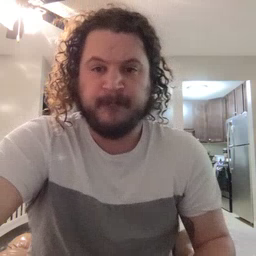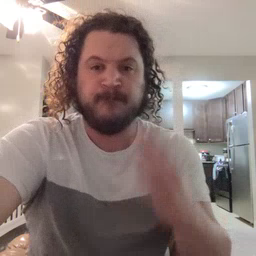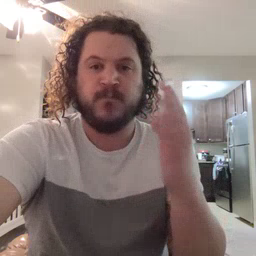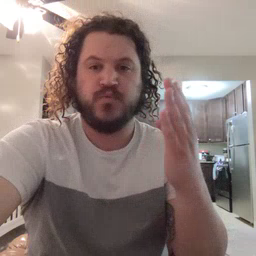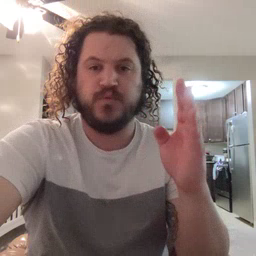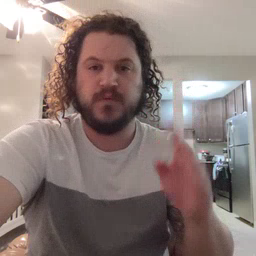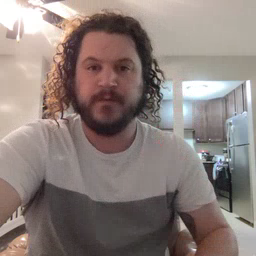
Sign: blue